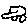
Label: car